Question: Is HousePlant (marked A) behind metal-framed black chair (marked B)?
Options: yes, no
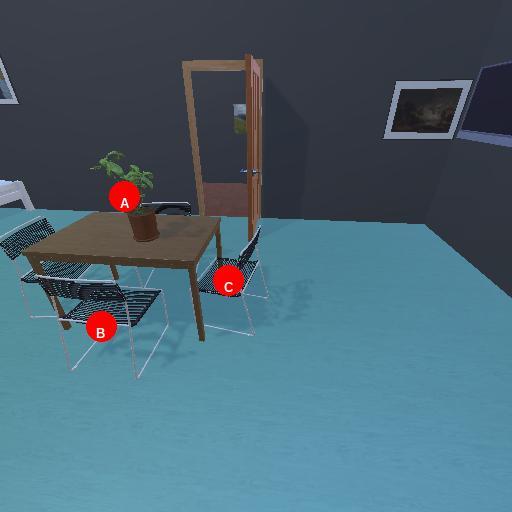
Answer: yes